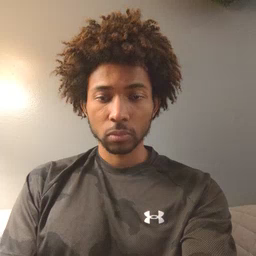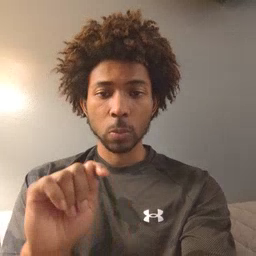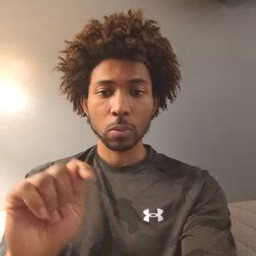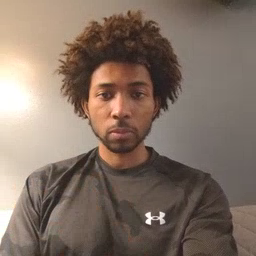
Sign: potty